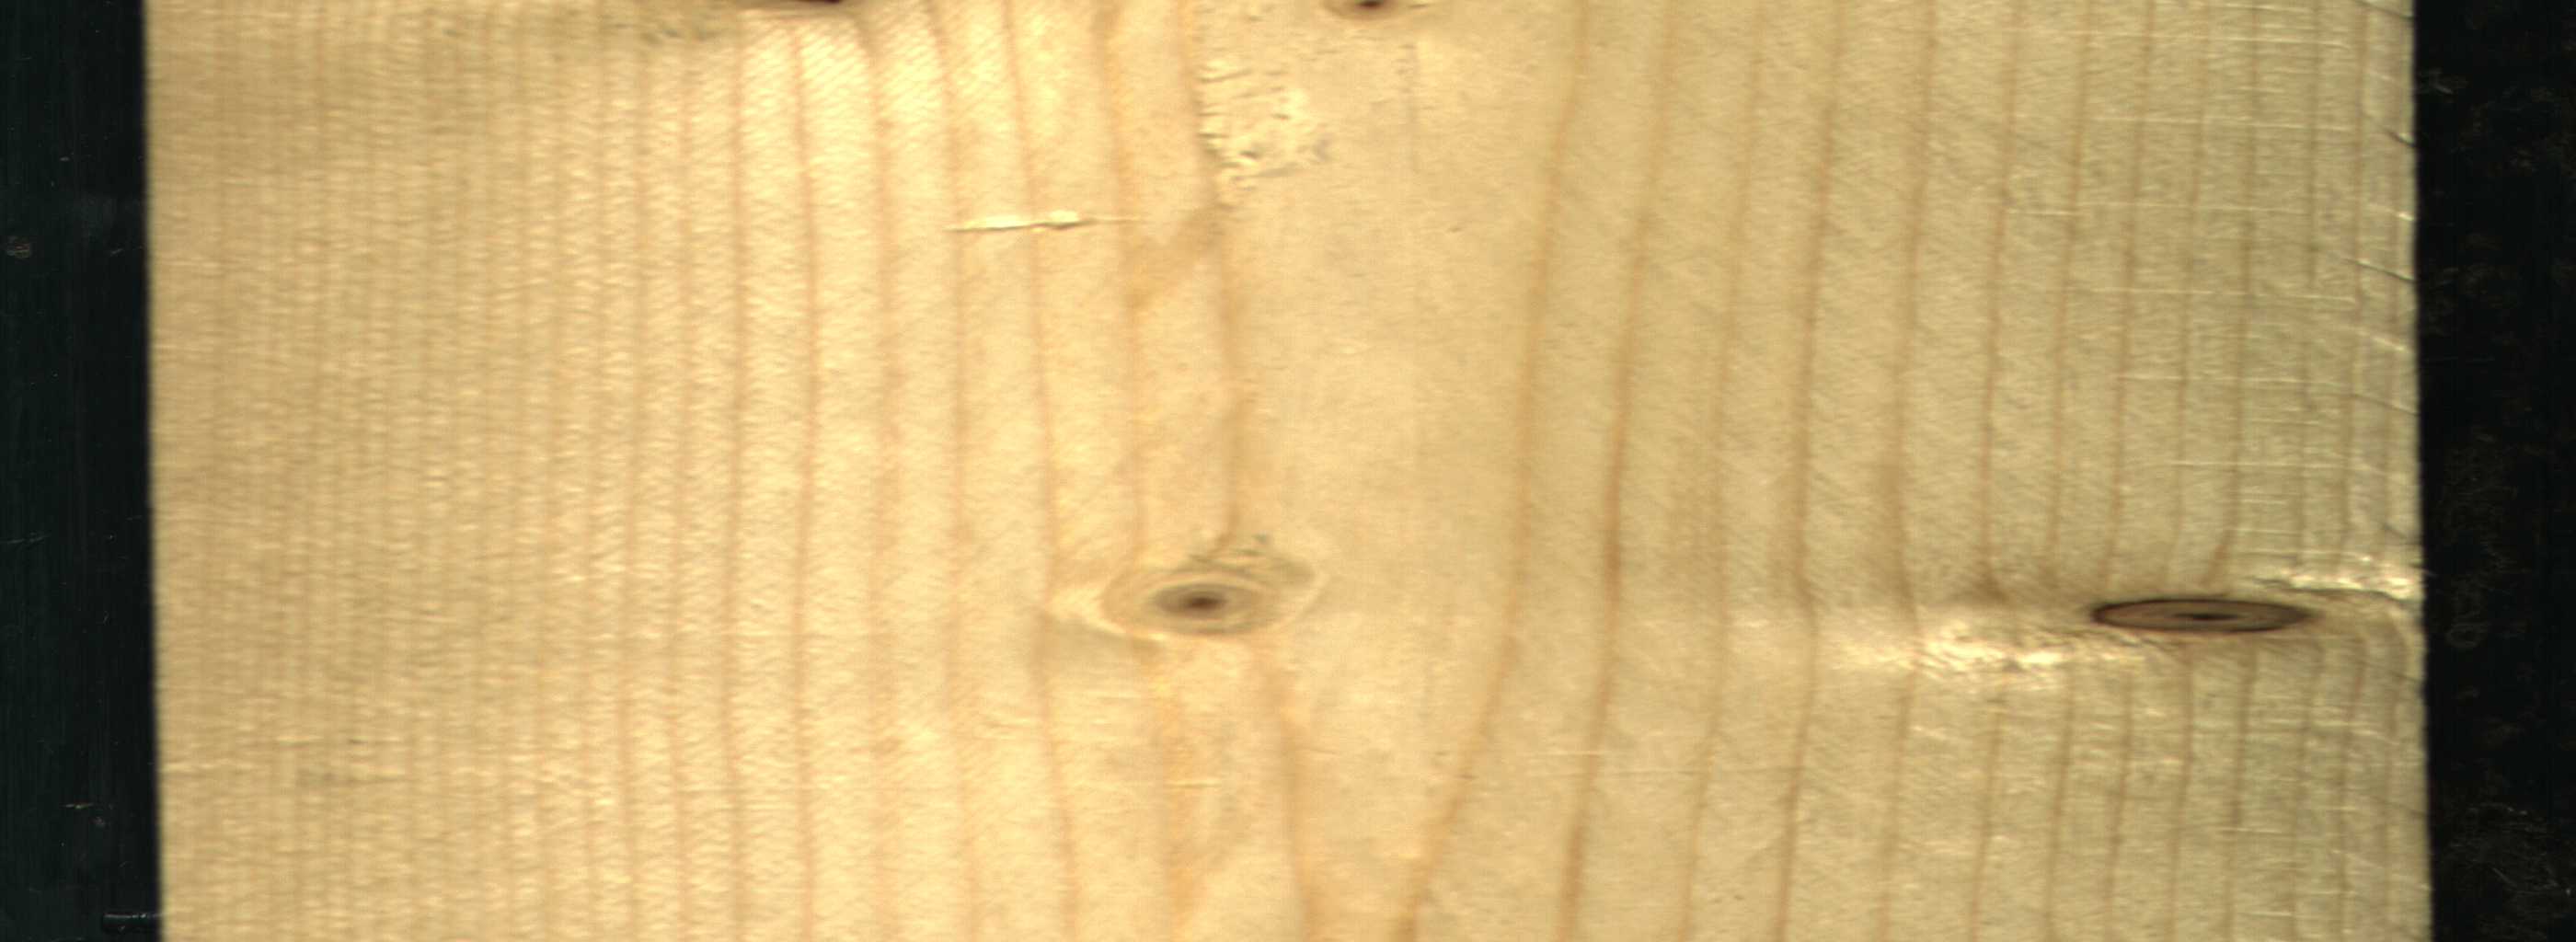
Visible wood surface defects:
Dead_Knot
Live_Knot
Live_Knot
Live_Knot